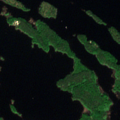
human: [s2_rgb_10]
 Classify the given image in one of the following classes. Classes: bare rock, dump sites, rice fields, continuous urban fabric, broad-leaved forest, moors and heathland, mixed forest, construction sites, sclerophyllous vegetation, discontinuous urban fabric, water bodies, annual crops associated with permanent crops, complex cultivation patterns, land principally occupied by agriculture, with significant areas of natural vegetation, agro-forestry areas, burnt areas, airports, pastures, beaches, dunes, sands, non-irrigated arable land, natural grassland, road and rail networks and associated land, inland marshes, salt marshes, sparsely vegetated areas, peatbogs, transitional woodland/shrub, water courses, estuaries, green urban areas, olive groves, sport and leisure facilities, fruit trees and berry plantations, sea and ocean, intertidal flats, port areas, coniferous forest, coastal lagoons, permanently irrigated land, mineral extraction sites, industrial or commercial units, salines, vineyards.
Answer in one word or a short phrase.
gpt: coniferous forest, mixed forest, water bodies